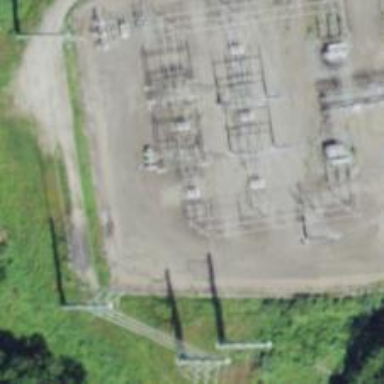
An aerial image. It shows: Switch for power supply.